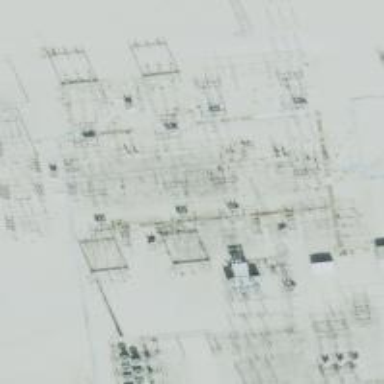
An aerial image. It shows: Switch for power supply.